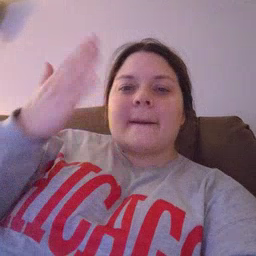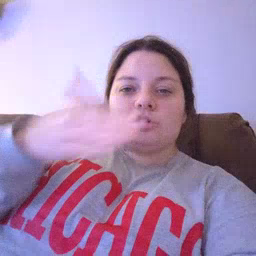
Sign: bedroom